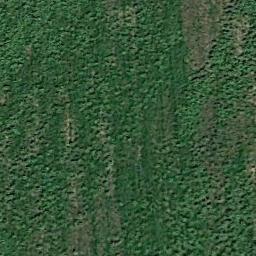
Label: meadow